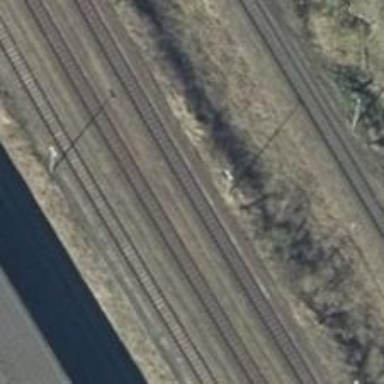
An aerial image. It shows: Railway yard used for servicing trains.